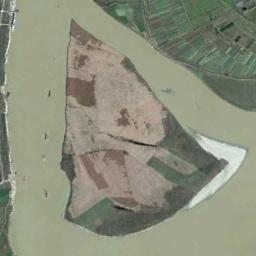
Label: island